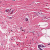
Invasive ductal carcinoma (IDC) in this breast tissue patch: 0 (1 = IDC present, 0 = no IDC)